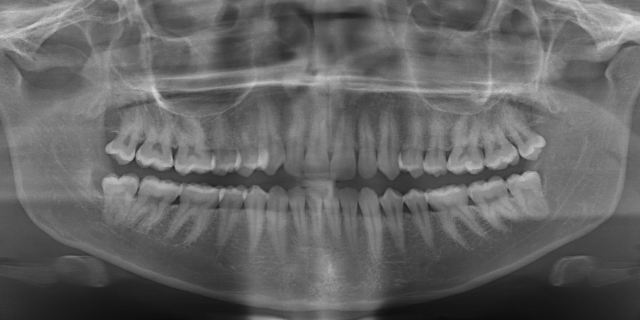
adult